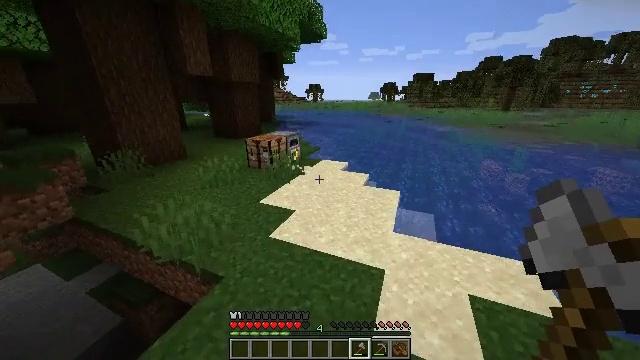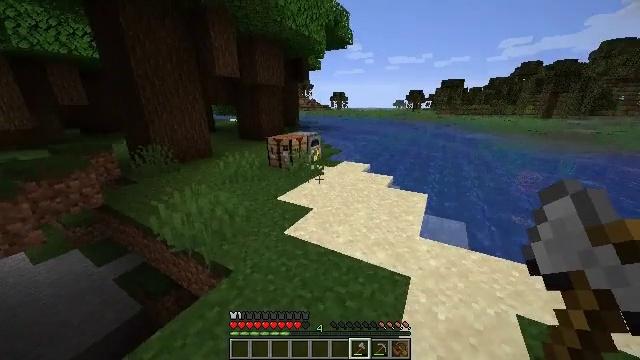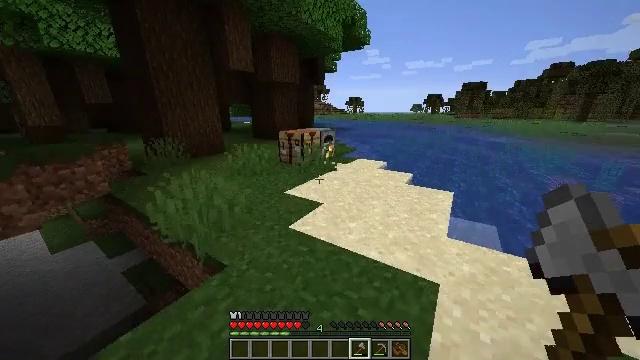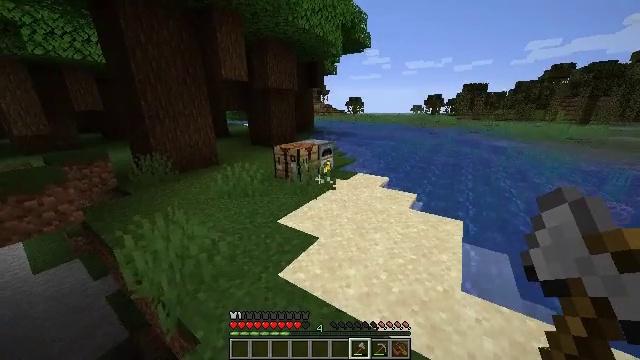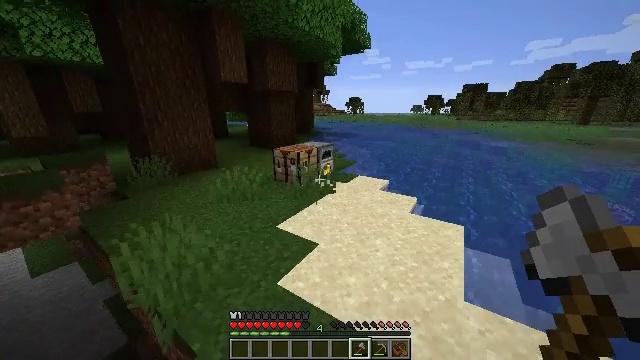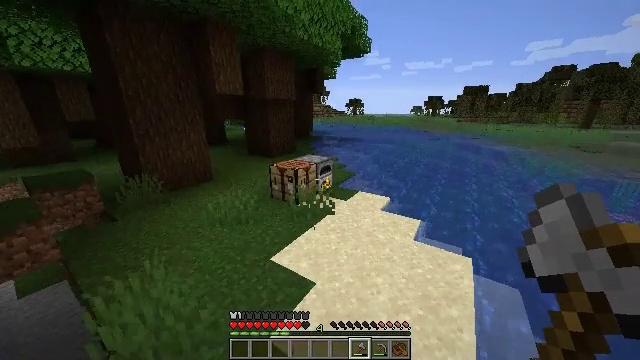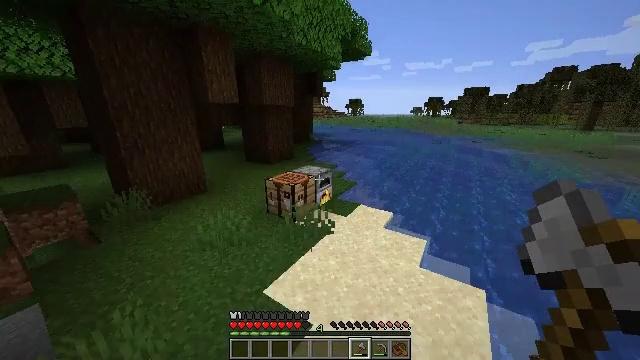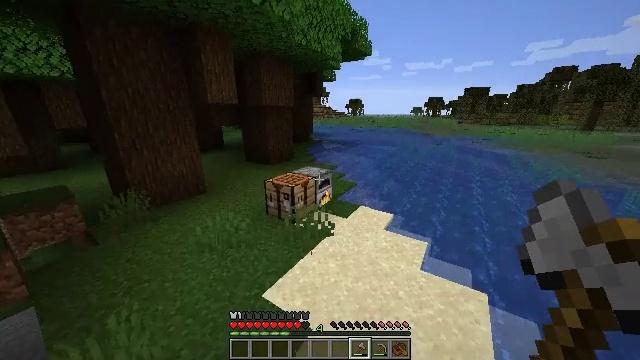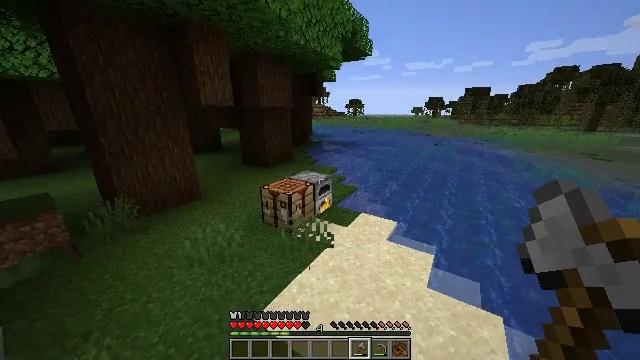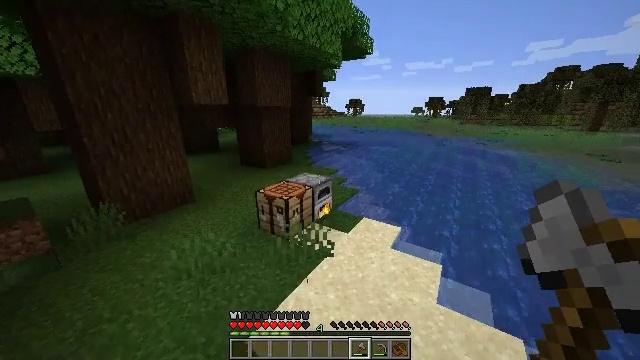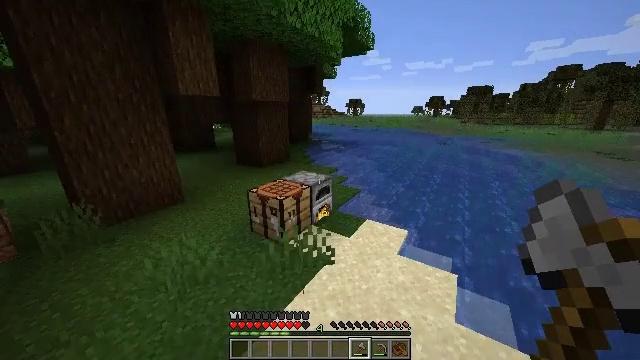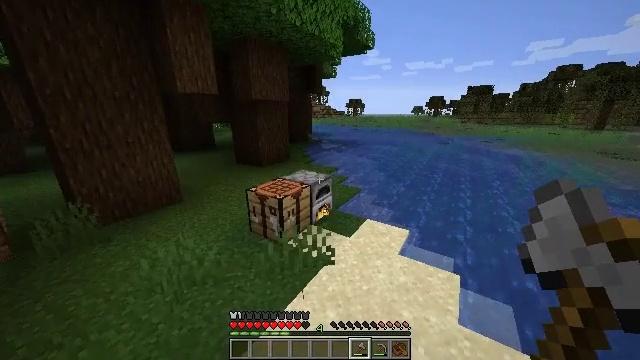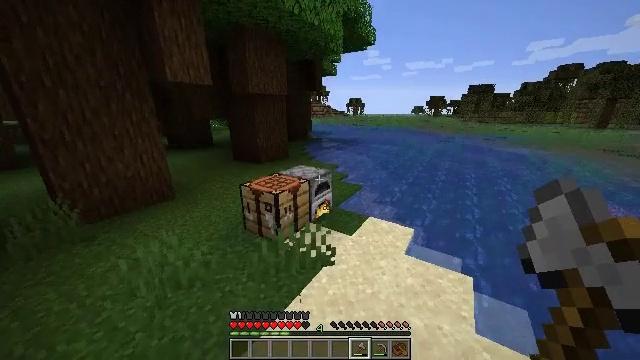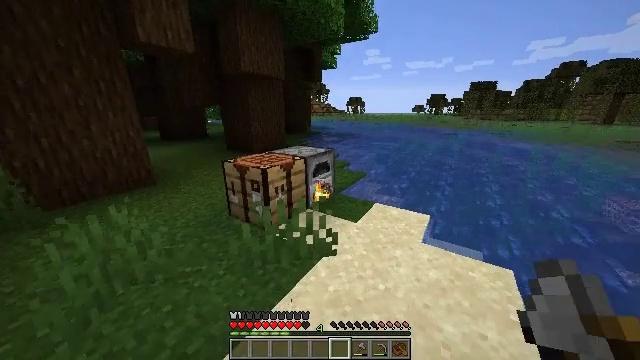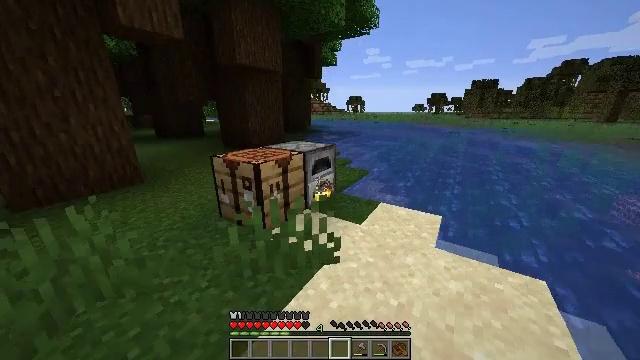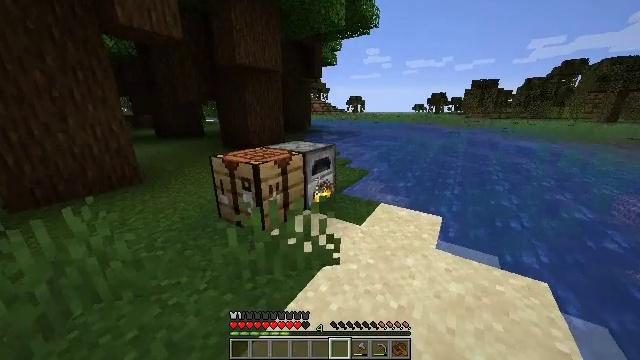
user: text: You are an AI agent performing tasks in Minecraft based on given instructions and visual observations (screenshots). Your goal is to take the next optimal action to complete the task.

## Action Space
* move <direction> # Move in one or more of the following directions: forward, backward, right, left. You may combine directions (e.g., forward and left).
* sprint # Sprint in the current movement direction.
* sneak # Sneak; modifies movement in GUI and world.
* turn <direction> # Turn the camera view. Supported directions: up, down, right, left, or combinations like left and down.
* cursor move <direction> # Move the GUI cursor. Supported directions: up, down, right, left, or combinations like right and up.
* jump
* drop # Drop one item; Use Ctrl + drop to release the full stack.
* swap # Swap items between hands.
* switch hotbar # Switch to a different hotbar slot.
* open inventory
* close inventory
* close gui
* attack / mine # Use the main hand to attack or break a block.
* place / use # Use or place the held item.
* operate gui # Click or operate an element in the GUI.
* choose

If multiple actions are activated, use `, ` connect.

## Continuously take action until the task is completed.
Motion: motion action
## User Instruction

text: craft item air
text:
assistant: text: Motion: move forward, sprint, turn left and up, jump
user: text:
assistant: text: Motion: move forward, sprint, turn left and up, jump
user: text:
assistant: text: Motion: move forward, sprint, jump
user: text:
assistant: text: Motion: move forward, sprint, jump
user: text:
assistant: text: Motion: move forward, sprint, jump
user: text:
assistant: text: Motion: move forward, sprint, jump
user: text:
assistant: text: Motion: move forward, sprint, jump
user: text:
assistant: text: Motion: move forward, sprint, jump
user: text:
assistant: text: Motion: move forward, sprint
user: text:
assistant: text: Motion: move forward, sprint
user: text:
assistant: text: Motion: move forward, sprint
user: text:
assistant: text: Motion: move forward, sprint
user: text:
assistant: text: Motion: move forward, sprint
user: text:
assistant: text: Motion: move forward, sprint
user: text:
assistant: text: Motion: move forward, sprint
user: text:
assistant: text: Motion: move forward, sprint
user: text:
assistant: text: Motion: move forward, sprint
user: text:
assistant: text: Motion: move forward
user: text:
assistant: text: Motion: move forward, turn left and down
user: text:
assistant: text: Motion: move forward, turn left and down
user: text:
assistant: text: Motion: move forward, turn left and down
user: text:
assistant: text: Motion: move forward and move right, turn left and down
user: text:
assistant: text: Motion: move forward and move right, turn left and down
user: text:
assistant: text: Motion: move right, turn down
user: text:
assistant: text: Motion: turn down, use / place
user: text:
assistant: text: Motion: turn left and down, use / place
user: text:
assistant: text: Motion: use / place
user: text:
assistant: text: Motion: use / place
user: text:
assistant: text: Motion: turn left
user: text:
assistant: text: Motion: no_op